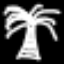
Label: palm tree